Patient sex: M
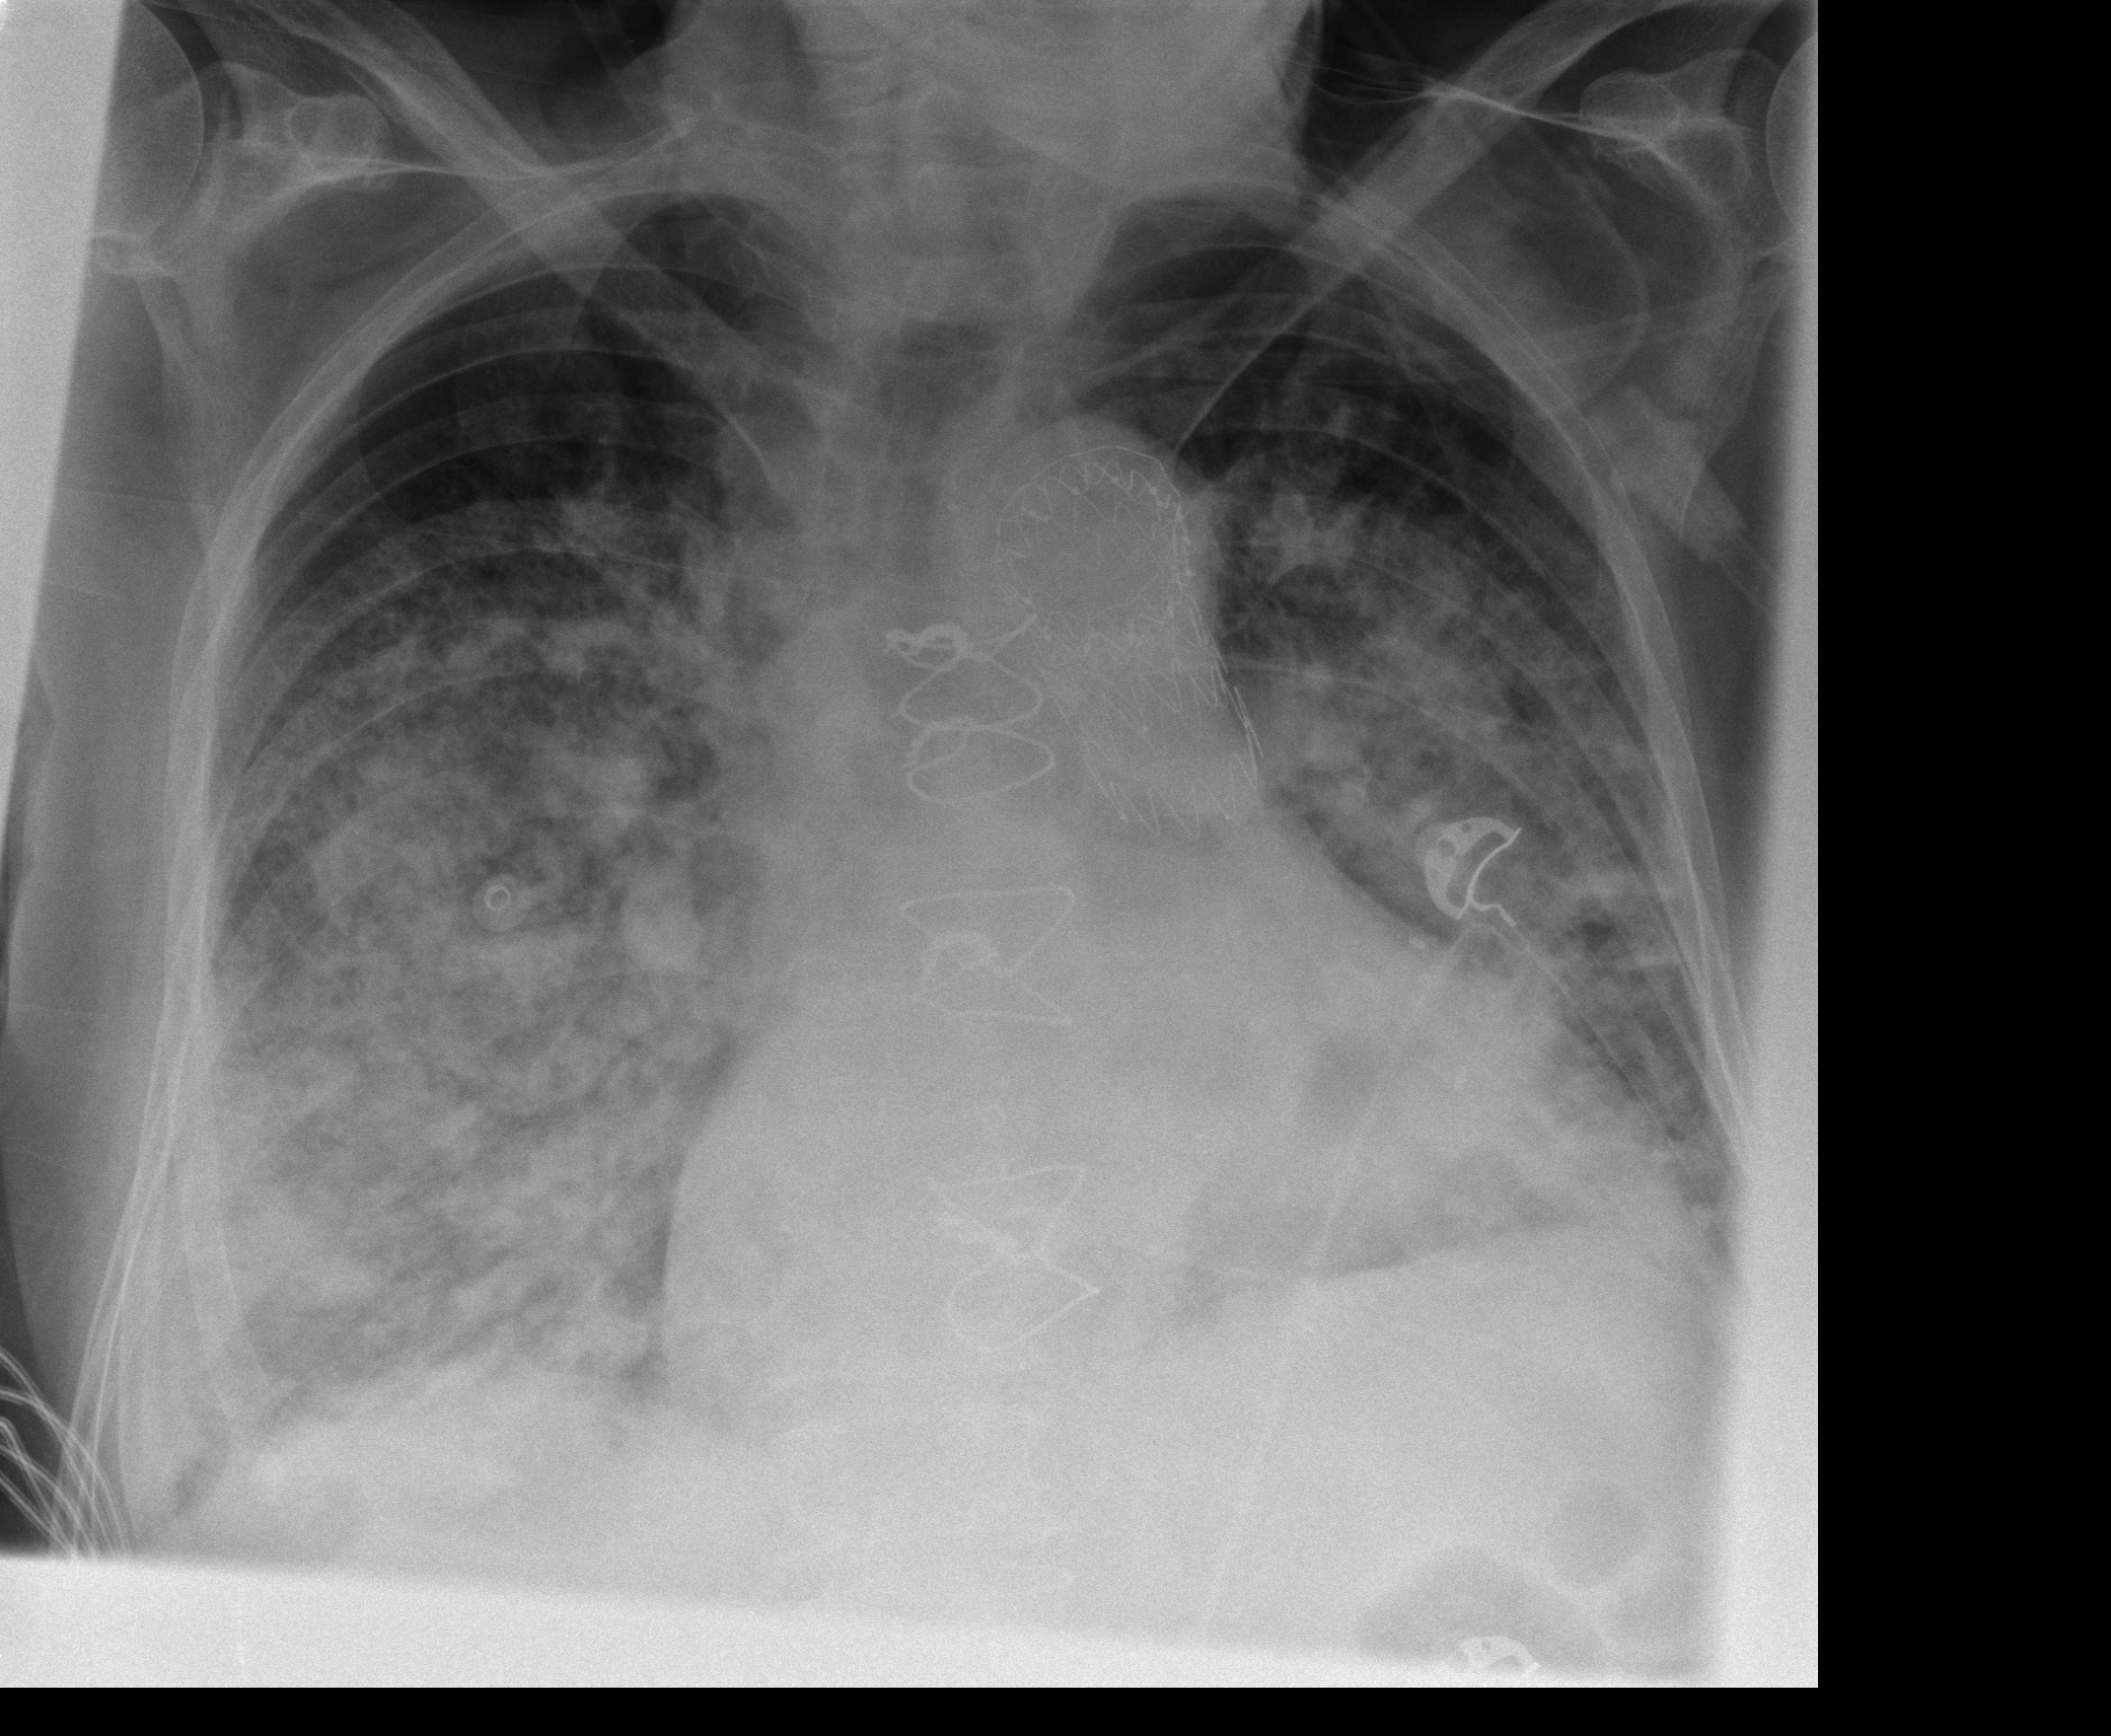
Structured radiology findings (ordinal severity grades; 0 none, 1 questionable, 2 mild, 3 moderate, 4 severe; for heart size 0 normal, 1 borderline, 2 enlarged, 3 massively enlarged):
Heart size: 2
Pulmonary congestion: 2
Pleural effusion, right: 0
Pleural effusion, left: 2
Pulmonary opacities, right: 3
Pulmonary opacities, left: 3
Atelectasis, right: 2
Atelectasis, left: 2